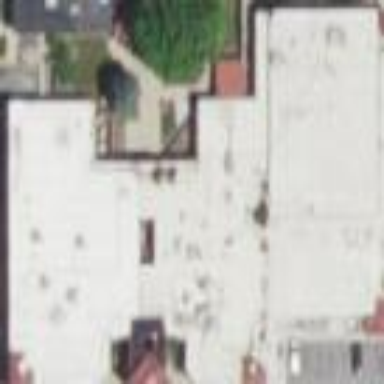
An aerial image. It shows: Commercial building.